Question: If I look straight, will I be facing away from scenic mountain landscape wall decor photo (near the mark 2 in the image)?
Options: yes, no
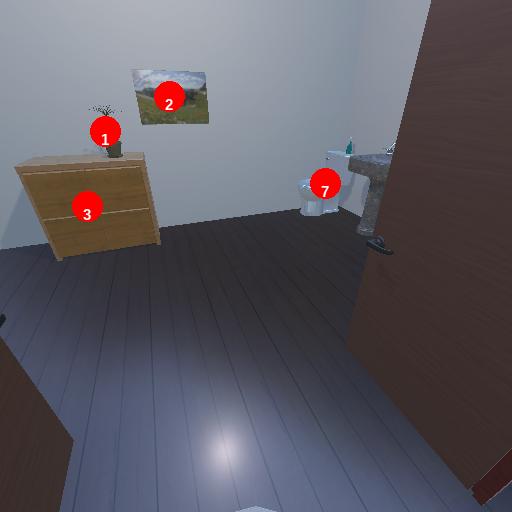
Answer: yes